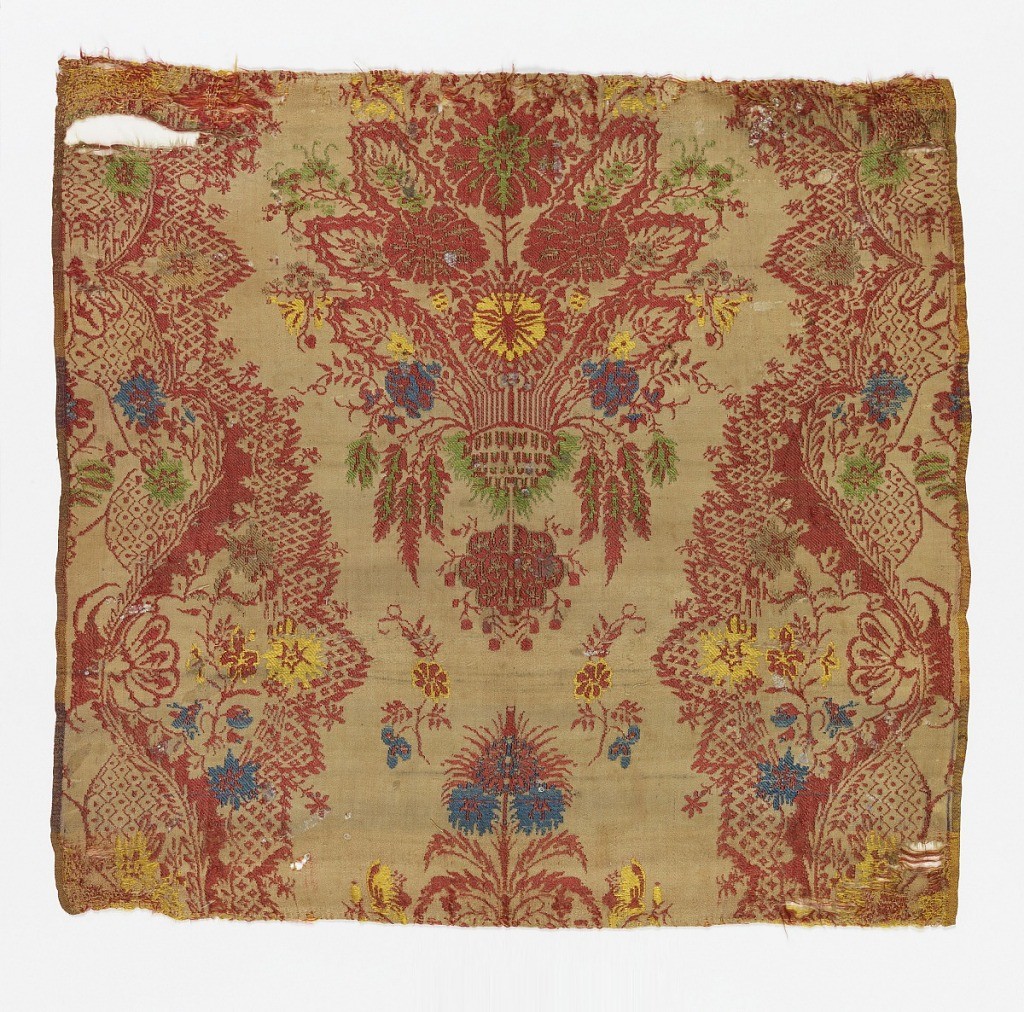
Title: Fragment
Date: early 18th century
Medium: silk Technique: satin weave with supplementary weft floats (brocaded)
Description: White satin ground with symmetrical design of flowers between curving borders of lace and foliage. Red predominating with green, yellow and blue. Two yellow selvages.